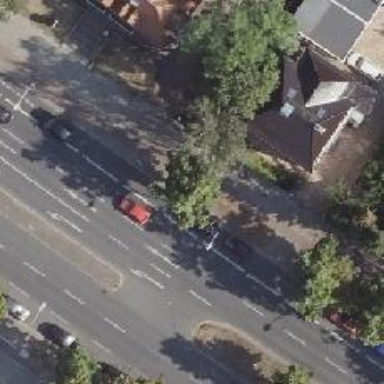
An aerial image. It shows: Avenue lined with deciduous broadleaved trees.